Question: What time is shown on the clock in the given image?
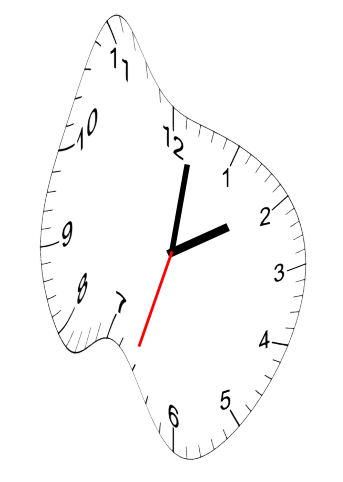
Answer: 02:01:33